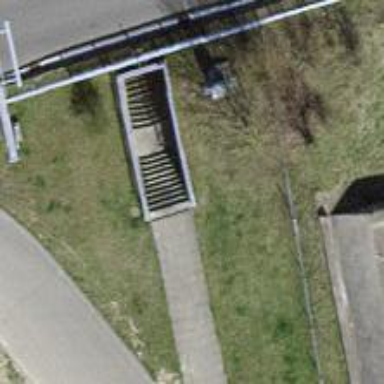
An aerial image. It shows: Set of steps on the road.